Interaction volume radius: 5 \u00c5
Interaction volume height: 10 \u00c5
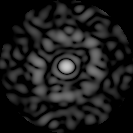
Disorder parameter: 0.8705